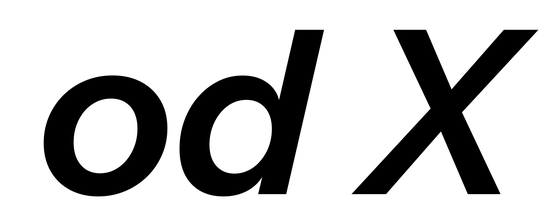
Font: InstrumentSans-Italic_SemiBold_Italic